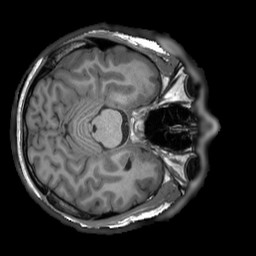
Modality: T1w
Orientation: axial
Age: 25
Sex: male
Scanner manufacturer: siemens
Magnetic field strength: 3 T
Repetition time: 2.3 s
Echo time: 0.00232 s